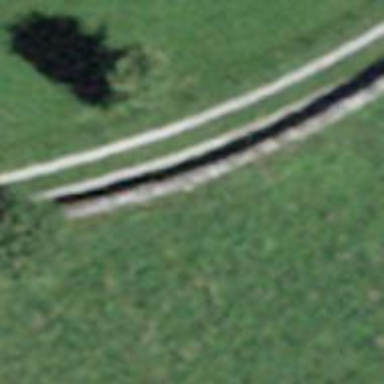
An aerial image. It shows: Wall barrier.